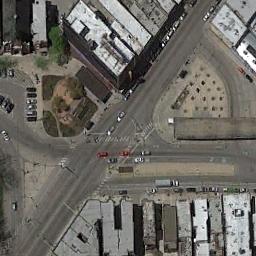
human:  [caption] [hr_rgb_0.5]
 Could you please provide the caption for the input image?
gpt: There are many moving and waiting vehicles on the slanted intersection of the intersection, There are many buildings and some trees around the intersection, And many cars are parked in the open space beside the intersection .

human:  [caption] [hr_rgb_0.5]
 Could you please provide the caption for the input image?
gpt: There are zebra crossings at intersections .

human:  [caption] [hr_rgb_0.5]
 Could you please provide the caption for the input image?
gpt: An intersection with normal traffic is between some buildings and a parking lot .

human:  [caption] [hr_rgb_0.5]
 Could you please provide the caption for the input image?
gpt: There are many buildings of different shapes and sizes beside the intersection .

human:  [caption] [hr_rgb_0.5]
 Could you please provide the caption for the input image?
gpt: There are some gray buildings beside the intersection .